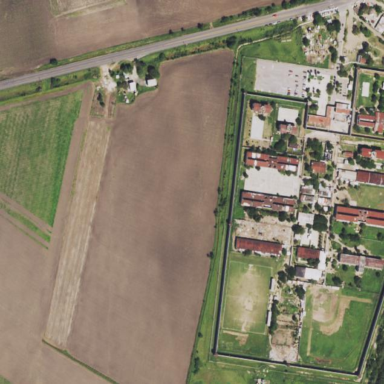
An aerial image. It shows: Prison.